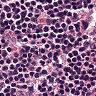
Metastatic tissue present: no